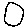
Label: circle